Question: I created a 'jasper' report and now I need to export that report to 'pdf' format. This is my code for that.
'''
// compiles jrxml
JasperCompileManager.compileReportToFile(reportName + ".jrxml");
// fills compiled report with parameters and a connection
JasperPrint print = JasperFillManager.fillReport(reportName + ".jasper", parameters, connection);
// to view the report
//JasperViewer.viewReport(print, false);
// export repor to pdf
JasperExportManager.exportReportToPdfFile(print, "fromXml.pdf");
'''
When I view the report using 'JasperViewer', it works fine. But When I exporting the report into 'pdf' format, it gives me the following exception.
'''
Exception in thread "main" java.lang.NoClassDefFoundError: com/itextpdf/text/DocumentException
'''
But I have put the iText jar into my libraries.

But one thing, I had another version of 'iText' jar before. It gave me the same exception. I thought that there may be some issues with the version of it.(I followed a tutorial, so I added the same jar as they had used in the tutorial replacing the new jar I had used).
but still the problem remains. I thought <URL>. But I do not know how to fix it. I removed the entire library and added it again with 'iText' jar which had been used by the tutorial. But I had no luck.
Could you please help me to overcome this issue.
Thank you!
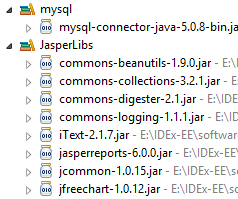
Answer: You need to upgrade your iText-2.1.7.jar file to latest version as earlier the package that was used by jar is 'com.lowagie...'
See the change list <URL> which says it has changed the package name.